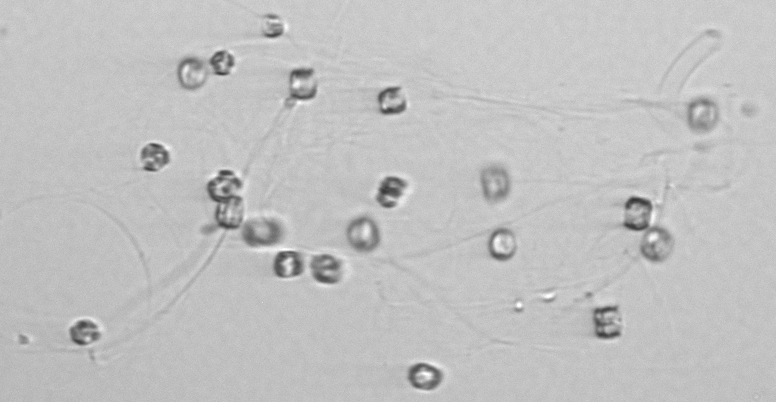
Label: Thalassiosira_sp_aff_mala